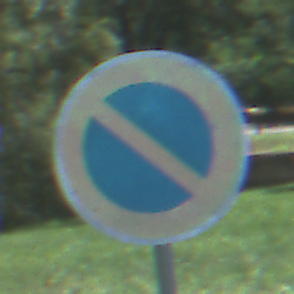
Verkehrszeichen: EingeschraenktesHalteverbot
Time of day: Midday
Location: Outdoor (Nature)
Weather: Clear
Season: Summer
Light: Natural